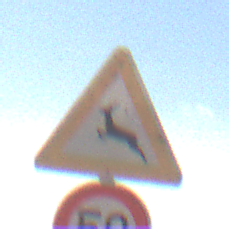
Verkehrszeichen: WildwechselRechts
Zusatzzeichen unten: Geschwindigkeit50
Umgebung: Outdoor, Nature
Tageszeit: Midday
Wetter: Clear
Licht: Natural
Jahreszeit: NotSpecified
Kontrast: HighContrast